Question: I have started learning Coco2d-x and want to run the sample app on my android phone. I have imported sample project Hellocpp in my eclipse and fixed the library path. I am able to install it on my device but when i run it i get below error.
I am following this tutorial: <URL>
Please help me out.

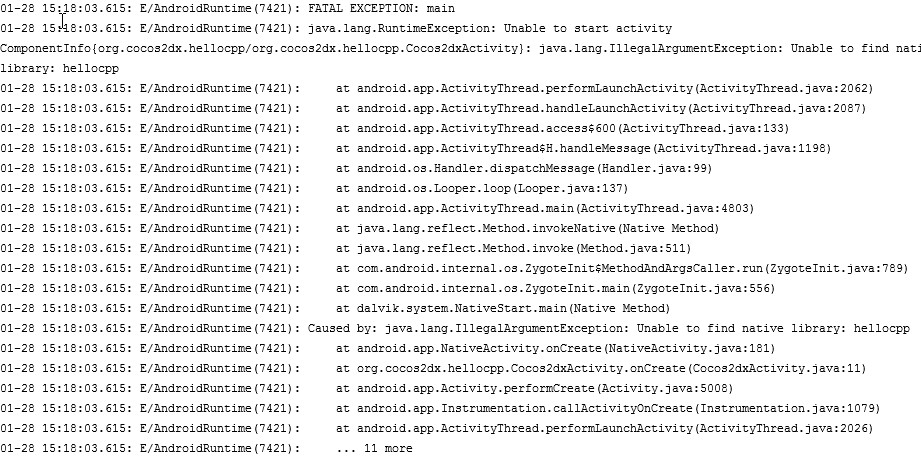
Answer: Are you sure you have the linked the source cocos library to your project in the java build path. and if so. please check your environment variables for COCOS2DX_ROOT,NDK_ROOT.
1: In Eclipse, right-click on your project and select the last option "properties".
2: In Project Properties window, select "Java Build Path" in the left pane.
3: Under Java Build Path, select tab "source". It should be selected by default.
4: Click on button "Link Source"
5: Browse it to following location-> COCOS2D-X_INSTALLATION_FOLDER/cocos2dx/platform/android/java/src. My path will be: E:\cocos2d-x-2.2\cocos2dx\platformndroid\java\src
6: Give any folder name. For example, remove src and replace it with: Cocos2d-x-source. Click Finish.
We are done now. Run your poject on an Andorid Device and it should show you the nead cocos2d-x logo. Please note that running this in an Android Virtual Machine may not always work.
1. If there is an error after the project has been imported and build like:
Android NDK: WARNING: APP_PLATFORM android-14 is larger than android:minSdkVersion 8 in ./AndroidManifest.xml eclipse
You can change the Eclipse settings by following these steps, provided by a someone from Google (at this link) (but also, see my IMPORTANT note below):
IMPORTANT! What the Google guy didn't note is that you also need to use the "Move Up" button in the settings to move your new rule to the top because otherwise some other more generic rules overshadow it and it doesn't work.
In eclipse:
- - -
Severity: Warning
Pattern: (.)
File: $1
Line: $2
Description: $3